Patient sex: F
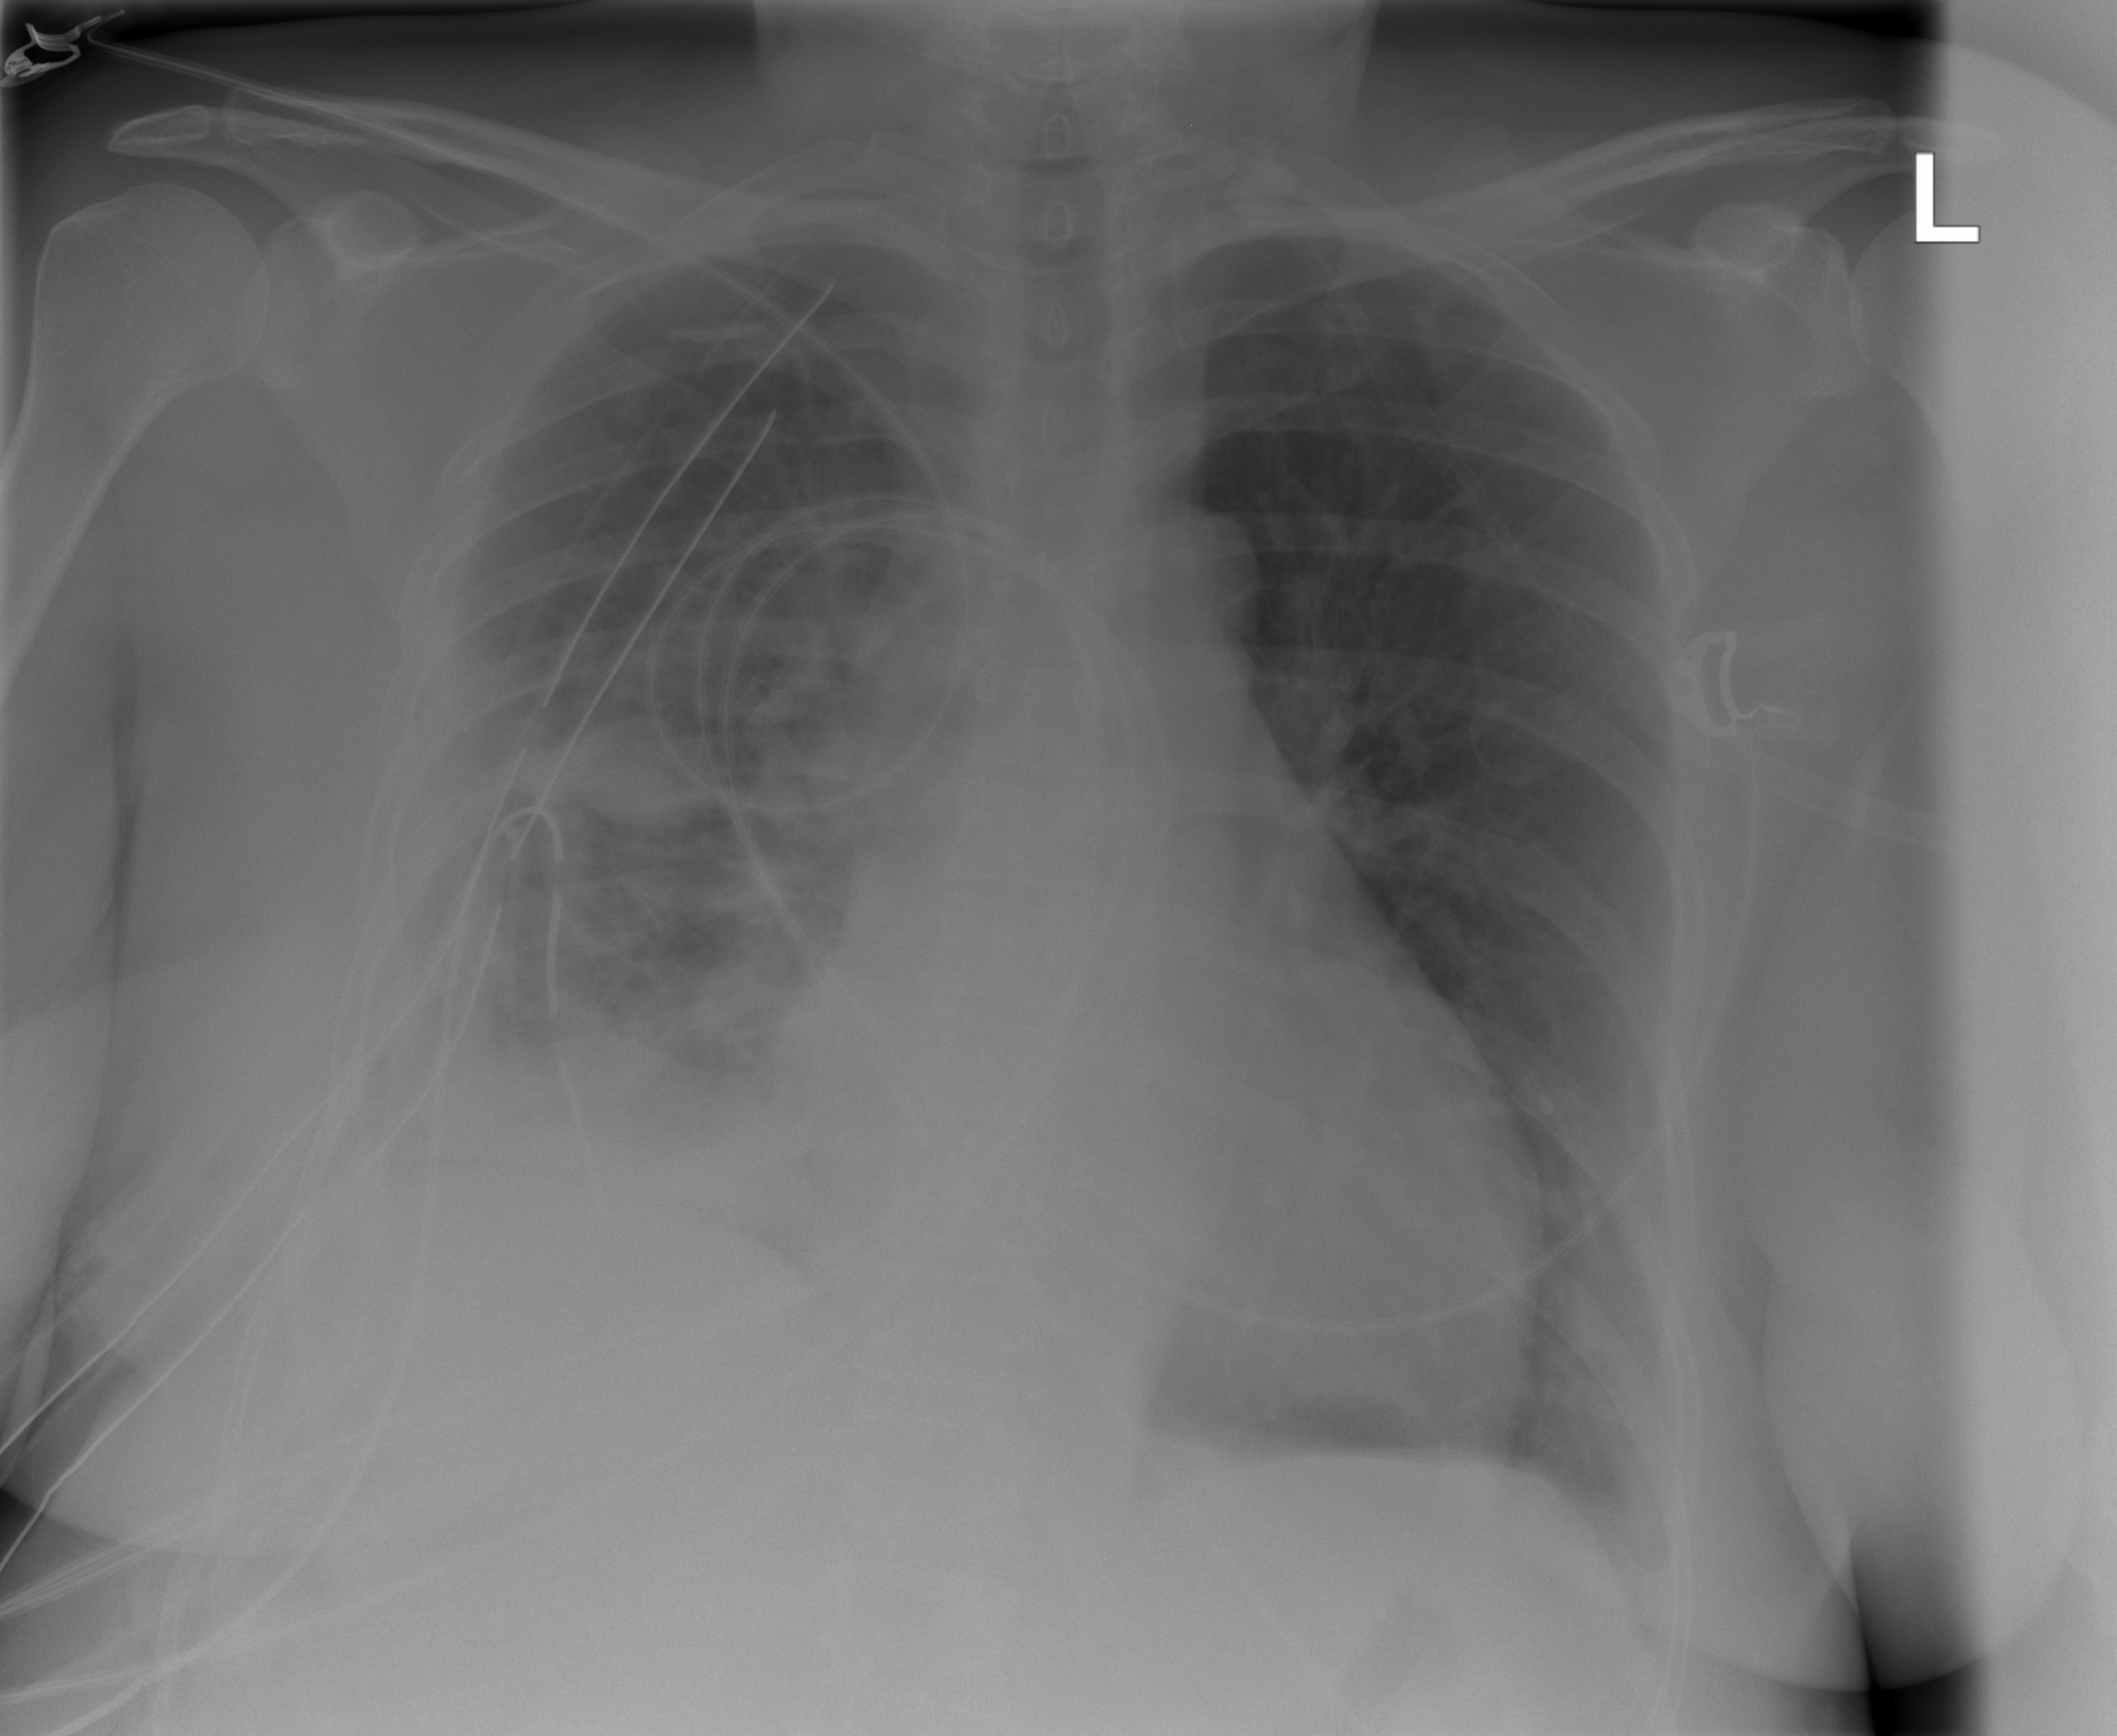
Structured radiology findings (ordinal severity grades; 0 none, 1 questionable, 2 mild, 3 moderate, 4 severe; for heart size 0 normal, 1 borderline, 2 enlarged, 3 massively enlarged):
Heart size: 2
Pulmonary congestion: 0
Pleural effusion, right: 3
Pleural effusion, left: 0
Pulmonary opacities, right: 1
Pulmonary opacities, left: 0
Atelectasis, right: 2
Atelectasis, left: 0